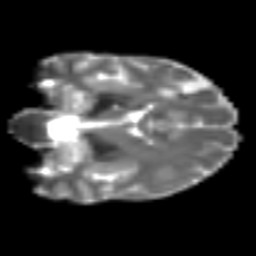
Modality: T2w
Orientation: coronal
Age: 31
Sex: female
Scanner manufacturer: siemens
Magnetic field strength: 3 T
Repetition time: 4.999 s
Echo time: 0.07946 s